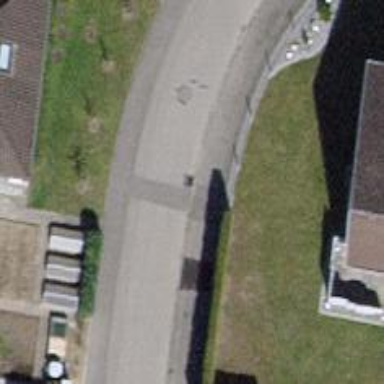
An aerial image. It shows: Asphalt sidewalk along the footway.